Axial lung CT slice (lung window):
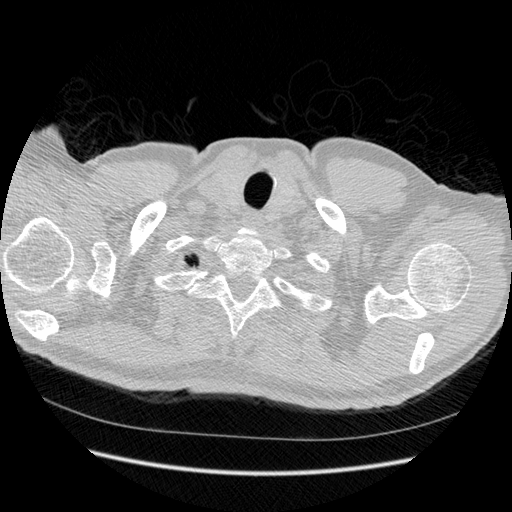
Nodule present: no